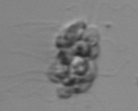
Label: Leptocylindrus_mediterraneus